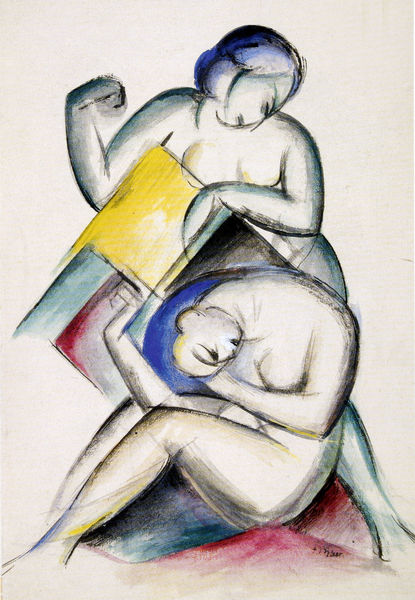
Titel: Zwei Frauenakte
Künstler: Franz Marc
Institution: (Privatbesitz)
Schlagwörter: akt, blau, gruppe, hand, kampf, körper, mann, nackt, weiß, akte, aquarell, frauen, gelb, grün, kubismus, kubistisch, menschen, sitzen, brust, bunt, busen, frau, frisur, haar, hell, kreide, männer, schwarz, türkis, zeichnung, rot, expressionismus, arm, arme, augen, halten, stehen, trauer, bild, hände, figur, haare, pose, sitzend, stehend, gebeugt, rosa, kreis, rund, turm, beine, bein, brüste, dutt, papier, zwei, moderne, abstrakt, farben, flächen, modern, farbe, formen, grafik, graphik, ausdruck, figuren, gewalt, dick, einheit, figurativ, sitzt, nackte, abstraktion, umriss, abstrahiert, pink, offen, linie, steht, form, kniee, gebogen, faust, fäuste, geballt, koloriert, palette, franz, stift, figural, bauhaus, beugen, quader, üppig, stark, konstruktion, beugung, farbfelder, geometrie, quadrat, blauer reiter, primärfarben, gerundet, gegenständlich, chagall, kubisch, bund, grundfarben, aktfiguren, komplementärkontrast, winkel, kubus, übereinander, franz marc, marc, ducken, prisma, ekig, figurengruppe, zwei akte, marx, hintereinander, leger, moderne kunst, aquarell nagy, gelbgruen